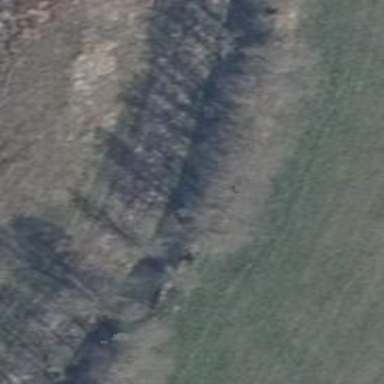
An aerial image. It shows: Row of trees in natural setting.